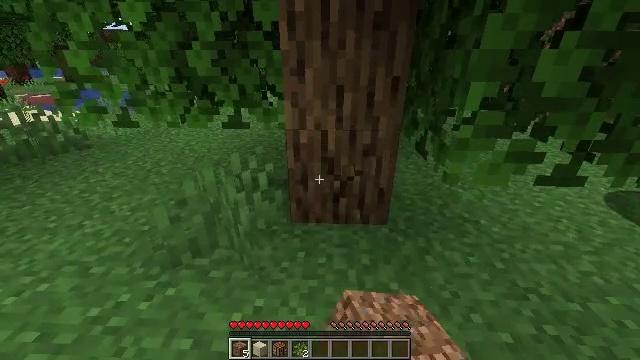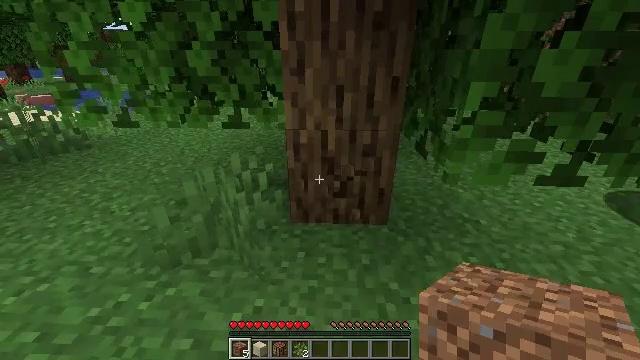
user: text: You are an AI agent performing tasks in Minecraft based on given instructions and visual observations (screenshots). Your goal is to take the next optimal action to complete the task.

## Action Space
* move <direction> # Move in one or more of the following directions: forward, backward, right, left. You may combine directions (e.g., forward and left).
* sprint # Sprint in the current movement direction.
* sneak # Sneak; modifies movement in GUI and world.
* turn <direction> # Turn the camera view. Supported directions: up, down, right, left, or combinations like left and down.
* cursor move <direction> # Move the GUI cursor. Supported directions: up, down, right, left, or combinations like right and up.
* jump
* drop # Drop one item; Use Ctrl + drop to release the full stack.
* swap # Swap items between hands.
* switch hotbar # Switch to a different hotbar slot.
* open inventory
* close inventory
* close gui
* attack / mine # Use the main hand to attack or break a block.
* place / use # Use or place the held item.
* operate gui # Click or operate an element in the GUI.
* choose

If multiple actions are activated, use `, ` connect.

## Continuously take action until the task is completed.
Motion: motion action
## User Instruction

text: Clear the ground by mining grass.
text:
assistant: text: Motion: attack / mine
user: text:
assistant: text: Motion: attack / mine